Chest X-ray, PA view. Patient: 59 years old, sex F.
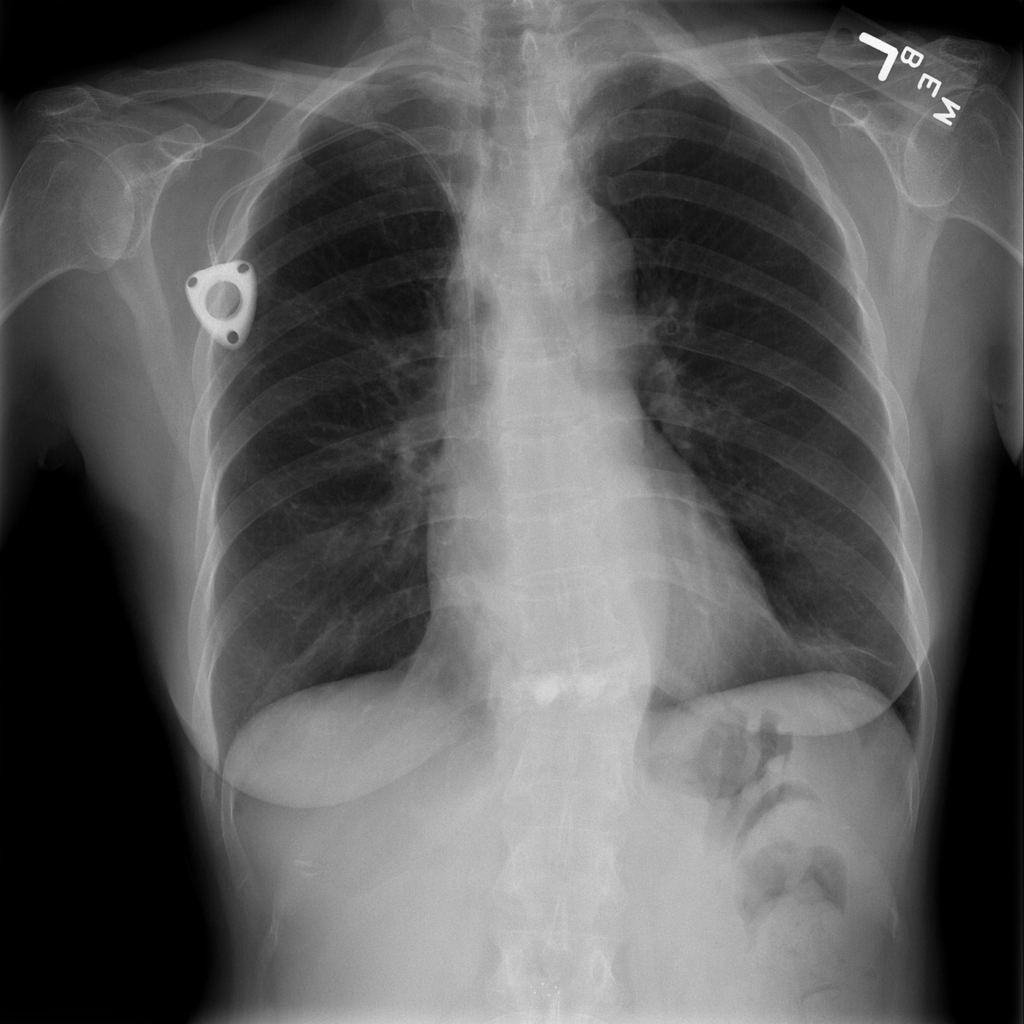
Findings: No Finding